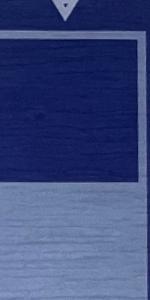
Label: Empty